Field crop: maize
Growth stage: 2
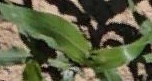
Species: maize